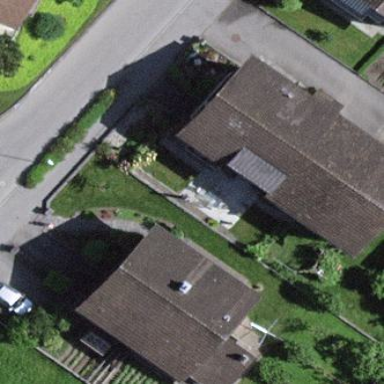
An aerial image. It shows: Detached building.